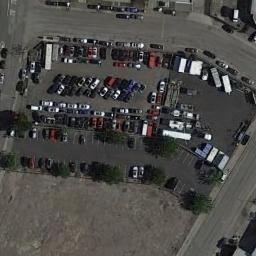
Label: parking_lot